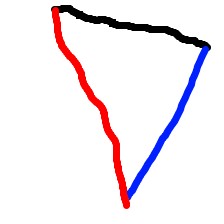
Shape: triangle